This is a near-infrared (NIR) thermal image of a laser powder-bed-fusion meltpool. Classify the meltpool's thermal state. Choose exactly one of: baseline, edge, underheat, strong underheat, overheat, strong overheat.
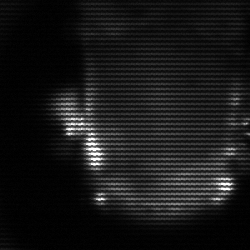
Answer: baseline